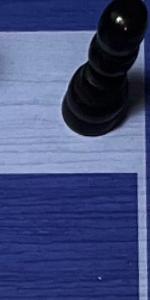
Label: Empty